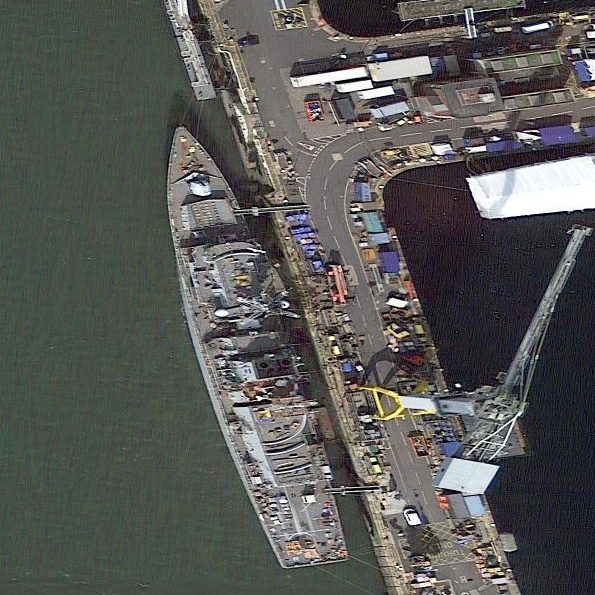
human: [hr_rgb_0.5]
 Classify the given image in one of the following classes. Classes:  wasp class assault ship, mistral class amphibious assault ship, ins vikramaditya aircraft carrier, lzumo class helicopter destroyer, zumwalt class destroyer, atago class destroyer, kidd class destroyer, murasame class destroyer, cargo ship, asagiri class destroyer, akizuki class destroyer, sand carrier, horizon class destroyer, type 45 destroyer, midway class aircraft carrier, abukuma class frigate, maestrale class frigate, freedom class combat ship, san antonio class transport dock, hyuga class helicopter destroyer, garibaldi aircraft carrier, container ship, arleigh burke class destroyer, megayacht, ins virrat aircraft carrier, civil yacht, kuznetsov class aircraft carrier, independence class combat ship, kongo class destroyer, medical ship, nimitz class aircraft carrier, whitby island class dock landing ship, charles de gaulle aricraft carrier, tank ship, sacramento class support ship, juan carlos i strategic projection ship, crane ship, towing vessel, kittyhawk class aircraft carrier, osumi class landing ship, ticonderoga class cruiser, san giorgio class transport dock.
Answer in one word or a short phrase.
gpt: Type 45 destroyer